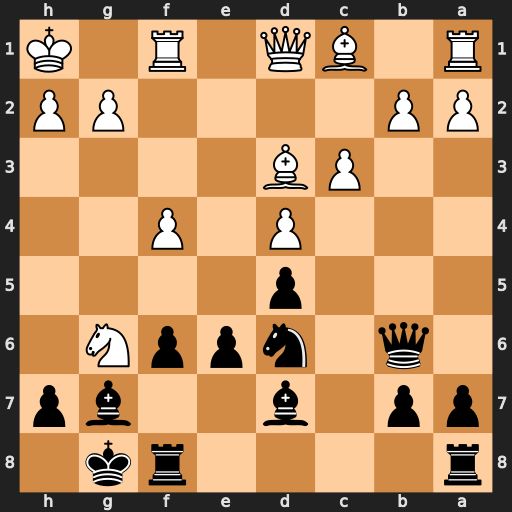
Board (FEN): r4rk1/pp1b2bp/1q1nppN1/3p4/3P1P2/2PB4/PP4PP/R1BQ1R1K
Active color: b
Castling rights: -
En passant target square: -
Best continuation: hxg6